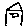
Label: house